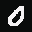
Label: 0